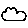
Label: cloud